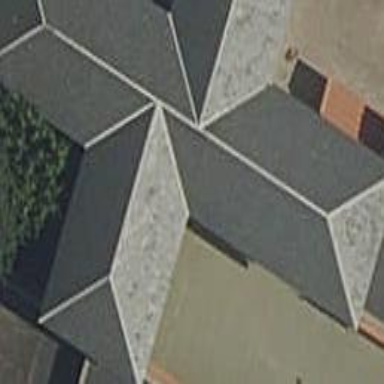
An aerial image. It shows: Building with hipped roof.